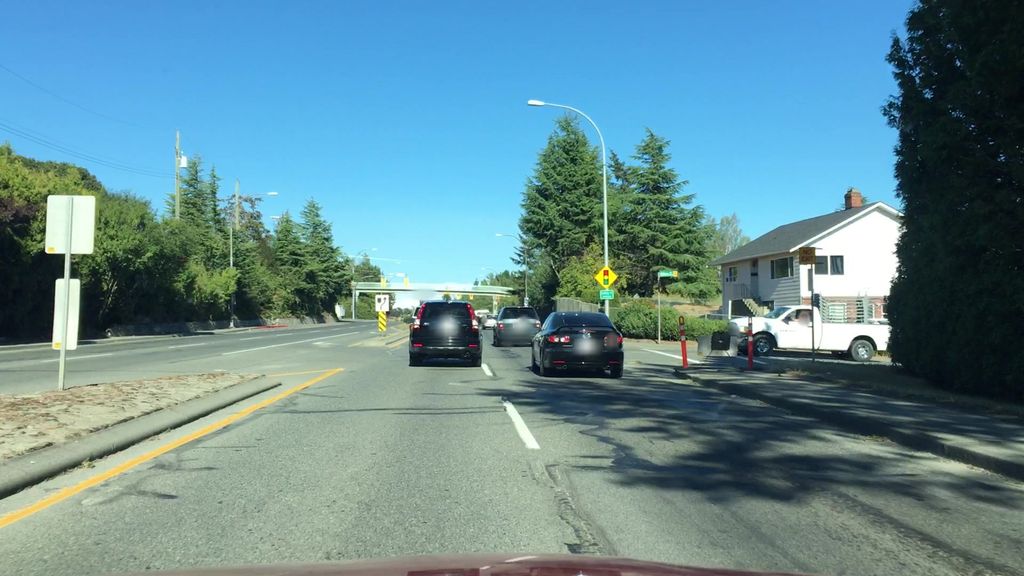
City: victoria